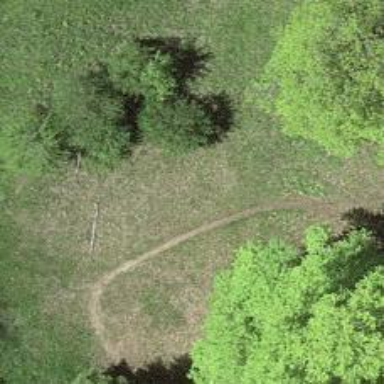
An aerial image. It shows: Path on the ground.